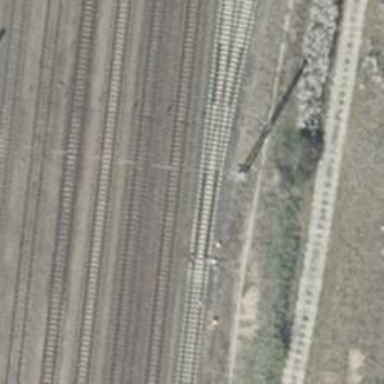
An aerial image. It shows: Railway switch.